Question: I'm using EF to make a Binding on a DataGrid on WPF. I'm getting ObjectDisposed Exception when I try to get a set ob objects out of the model.
The model is composed of 4 tables:

The exception occurs on this method
'''
Public Function usuariosActivos() As List(Of equipo)
Using ctx As perfpruebaEntities = New perfpruebaEntities
Return (From e In ctx.equipo
Where (e.estado_id_est = 3)
Select e).ToList
End Using
End Function
'''
When I declare the context without Using statement, everything works. What could it be?? I've been trying in different ways, but to no avail. Could it be related to the relationships??
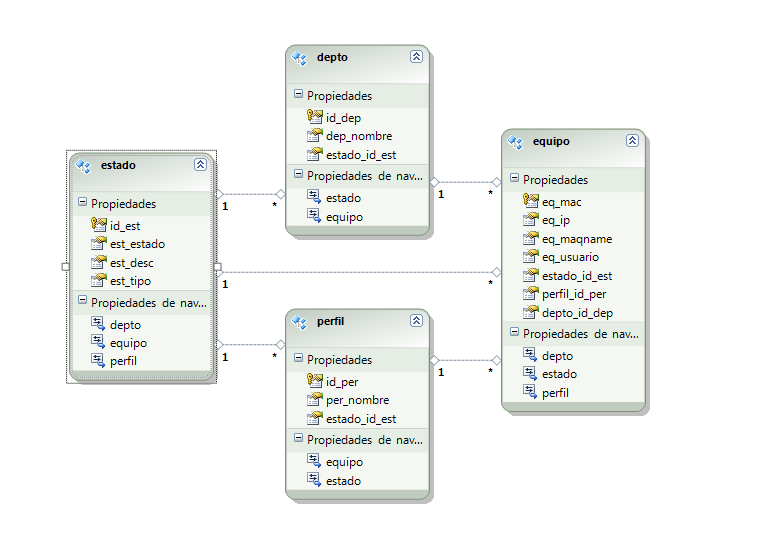
Answer: It's most likely caused by lazy loading. Please try the following:
'''
Public Function usuariosActivos() As List(Of equipo)
Using ctx As perfpruebaEntities = New perfpruebaEntities
Return (From e In ctx.equipo
.Include("depto")
.Include("estado")
.Include("perfil")
Where (e.estado_id_est = 3)
Select e).ToList
End Using
End Function
'''